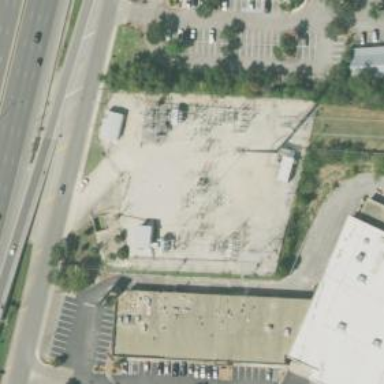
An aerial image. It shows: Switch used for power control.